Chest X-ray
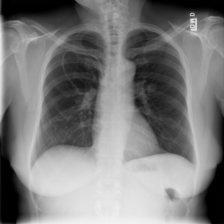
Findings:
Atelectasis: negative
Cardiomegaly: negative
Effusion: negative
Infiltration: positive
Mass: negative
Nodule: positive
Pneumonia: negative
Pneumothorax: negative
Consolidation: negative
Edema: negative
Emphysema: negative
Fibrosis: negative
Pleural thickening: negative
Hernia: negative